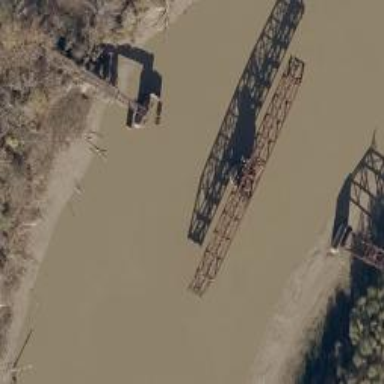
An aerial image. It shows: Abandoned railway crossing swingable movable bridge.